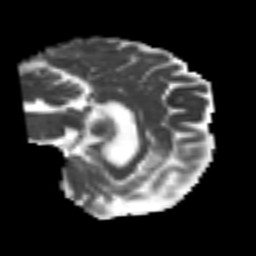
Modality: MD
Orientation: sagittal
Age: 60
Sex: female
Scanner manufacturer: siemens
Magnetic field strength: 3 T
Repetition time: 4.999 s
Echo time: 0.07946 s